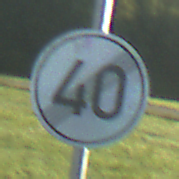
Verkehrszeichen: EndeGeschwindigkeit40
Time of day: MorningAfternoon
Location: Outdoor (Nature)
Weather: Clear
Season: NotSpecified
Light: Natural